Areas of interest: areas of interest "Aosen Logistics Park"
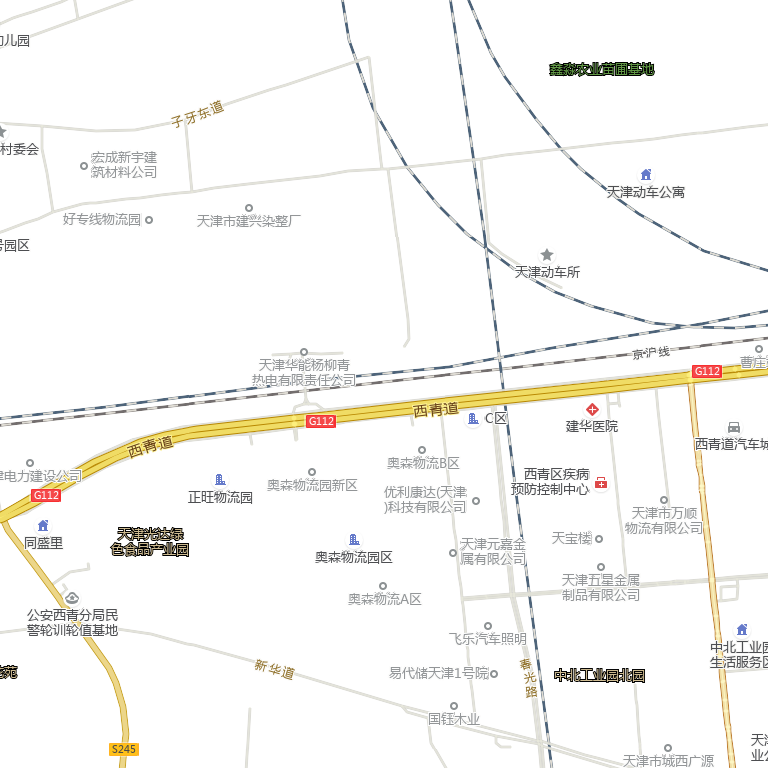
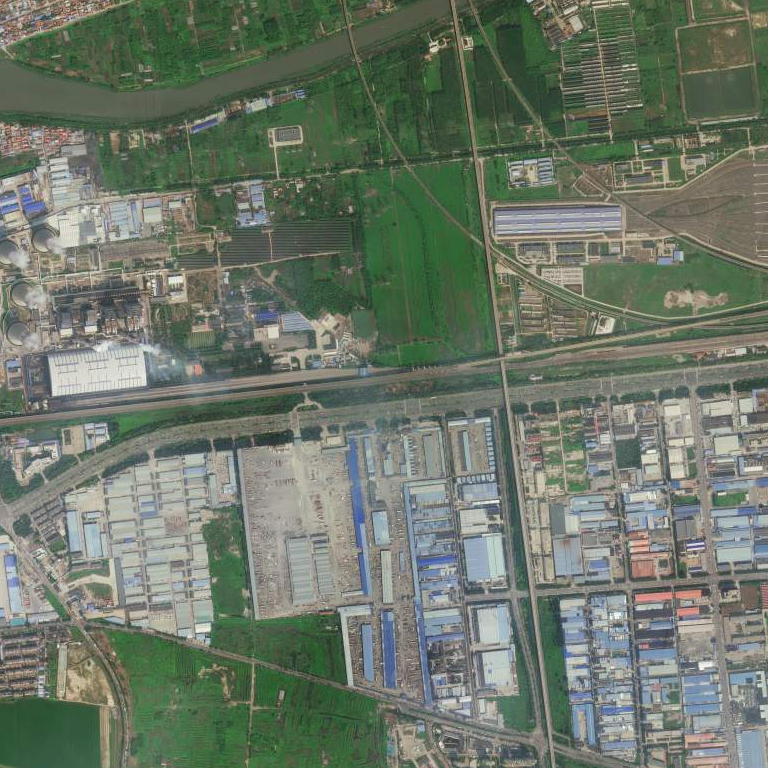